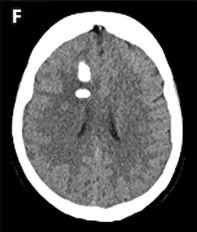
Preoperative imaging for index case of PLNTY with high-grade features. : Susceptibility-weighted imaging showing two areas susceptibility likely corresponding to intralesional calcification given the matching hyperdensities seen on : axial computed-tomography imaging.
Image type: radiology (ct)